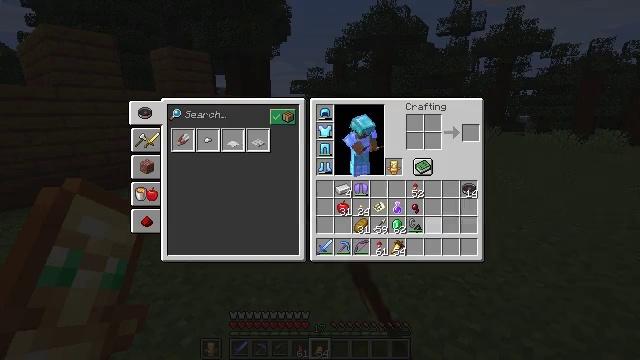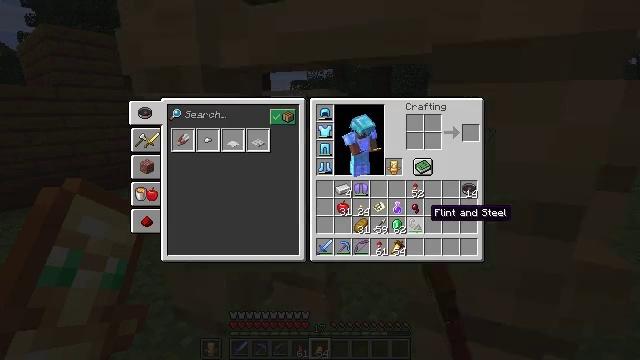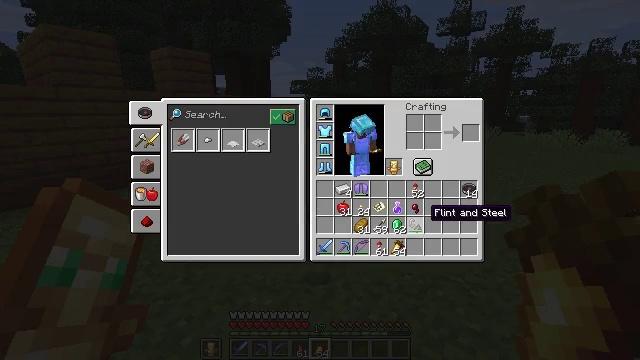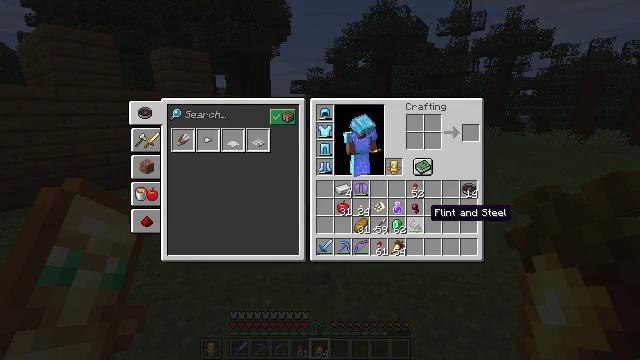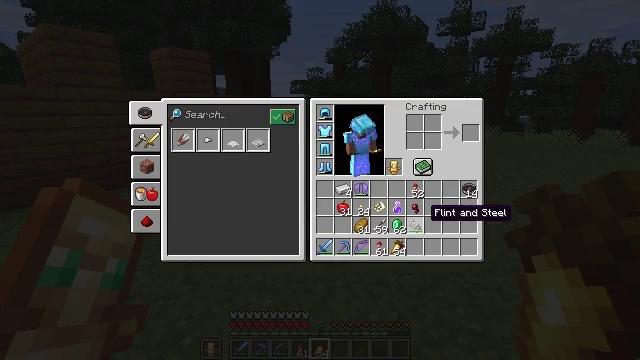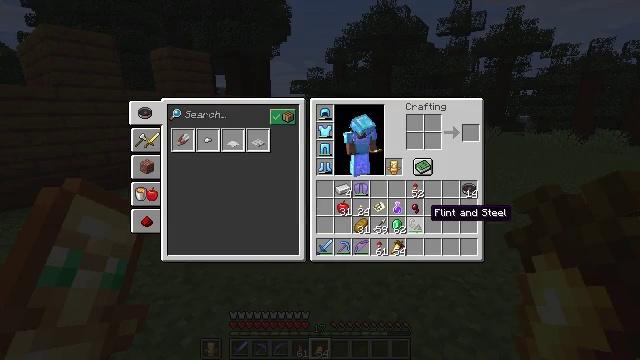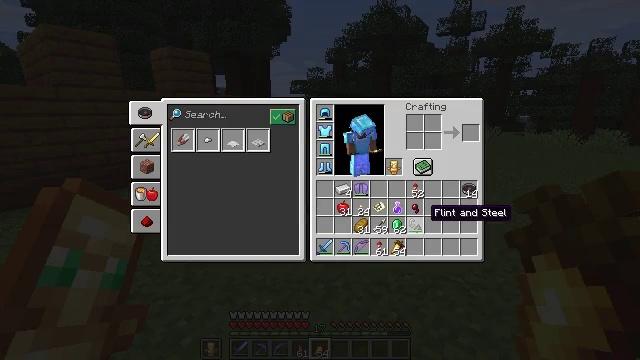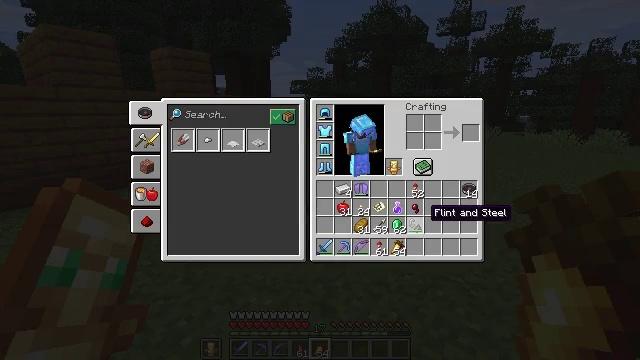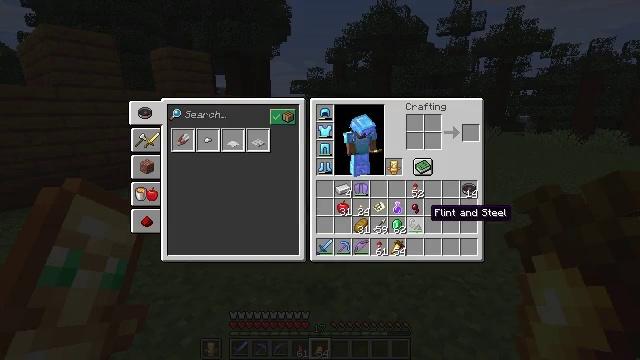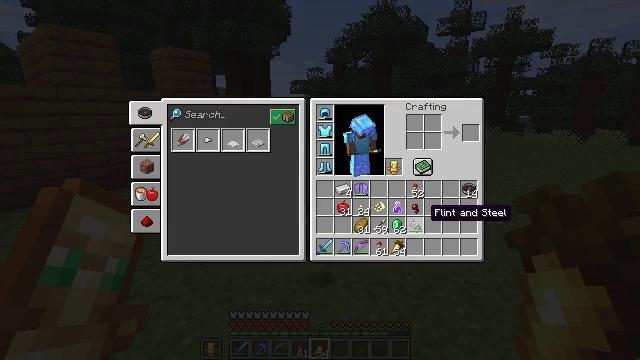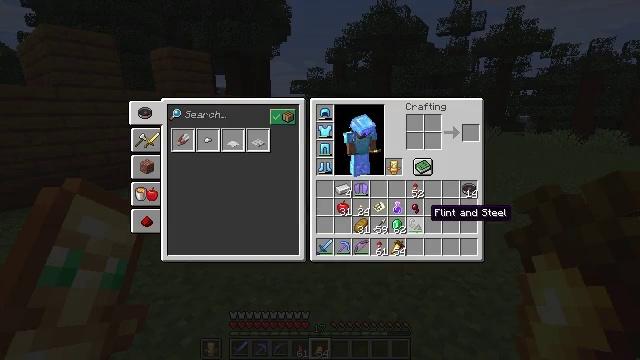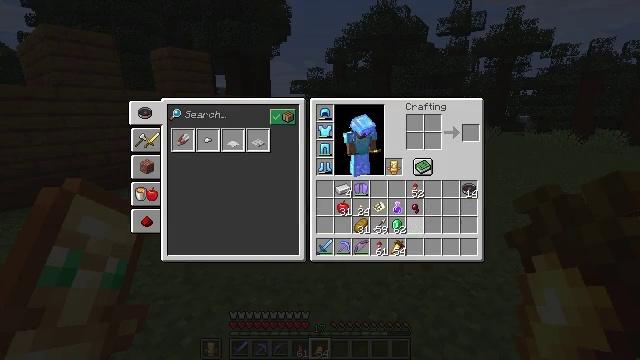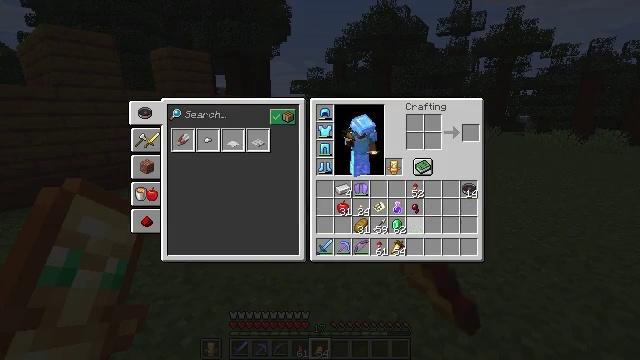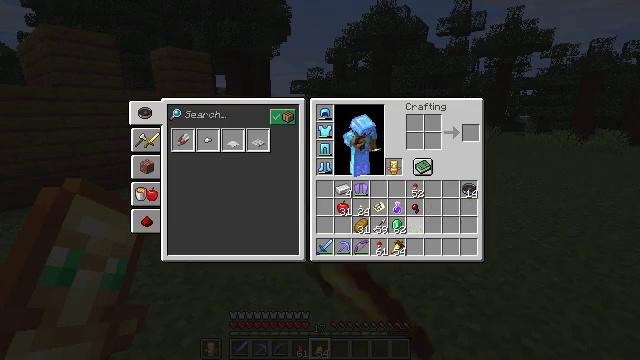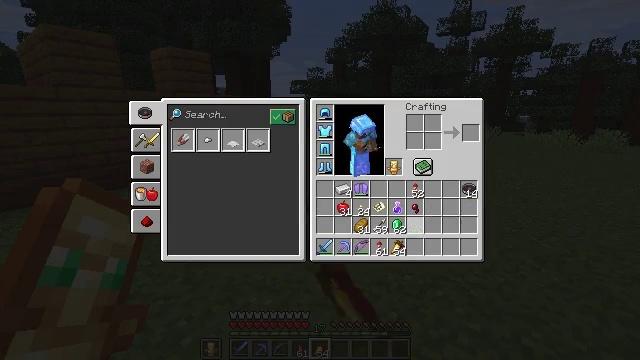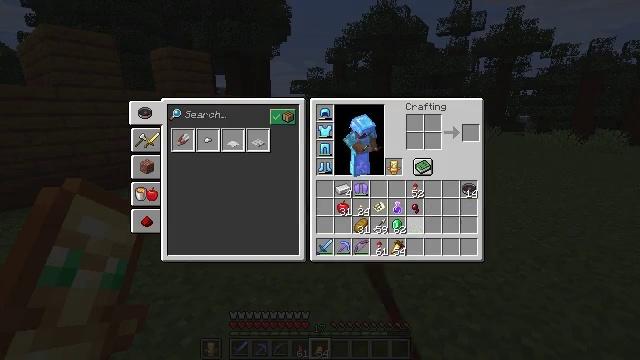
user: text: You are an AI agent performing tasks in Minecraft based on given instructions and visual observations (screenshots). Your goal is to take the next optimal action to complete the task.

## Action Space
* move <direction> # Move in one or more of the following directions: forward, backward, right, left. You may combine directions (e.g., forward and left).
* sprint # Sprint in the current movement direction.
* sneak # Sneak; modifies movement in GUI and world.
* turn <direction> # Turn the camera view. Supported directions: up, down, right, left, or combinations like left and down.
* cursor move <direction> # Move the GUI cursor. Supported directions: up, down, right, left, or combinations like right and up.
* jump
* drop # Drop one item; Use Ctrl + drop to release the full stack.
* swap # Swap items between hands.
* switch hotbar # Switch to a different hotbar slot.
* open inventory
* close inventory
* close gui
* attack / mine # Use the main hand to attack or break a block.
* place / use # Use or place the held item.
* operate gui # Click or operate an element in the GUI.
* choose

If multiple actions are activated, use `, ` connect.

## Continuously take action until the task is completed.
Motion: motion action
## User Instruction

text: Remove a flint and steel from the inventory.
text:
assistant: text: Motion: sprint, open gui
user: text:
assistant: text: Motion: sprint
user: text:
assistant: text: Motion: sprint
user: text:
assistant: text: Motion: sprint
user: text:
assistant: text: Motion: sprint
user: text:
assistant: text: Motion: sprint
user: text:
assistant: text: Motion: sprint
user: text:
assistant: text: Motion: sprint
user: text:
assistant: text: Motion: sprint
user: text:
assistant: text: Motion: sprint
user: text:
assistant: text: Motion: sprint, drop
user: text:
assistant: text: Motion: sprint, drop
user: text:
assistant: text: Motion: sprint, drop
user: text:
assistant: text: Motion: sprint
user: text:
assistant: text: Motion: sprint
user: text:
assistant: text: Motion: sprint